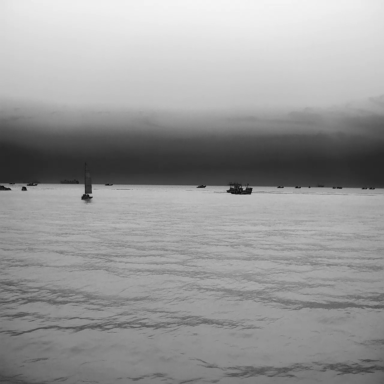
There is a sailboat in the infrared image.